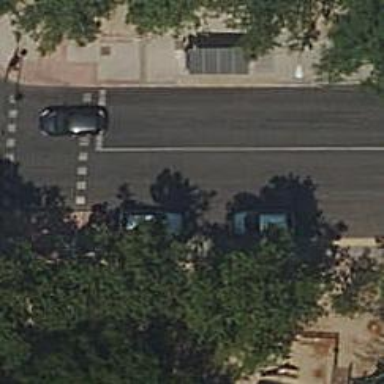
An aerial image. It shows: Public transport stop position.